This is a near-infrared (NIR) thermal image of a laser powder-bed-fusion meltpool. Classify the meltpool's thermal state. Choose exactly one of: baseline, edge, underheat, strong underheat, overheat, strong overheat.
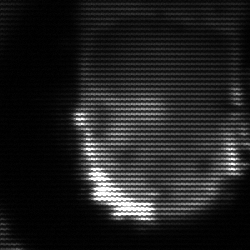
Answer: baseline